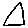
Label: triangle